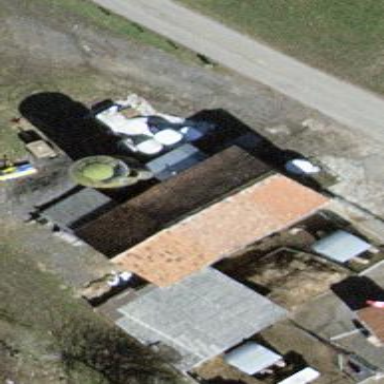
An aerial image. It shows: Shed.